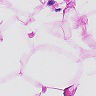
Metastatic tissue present: no